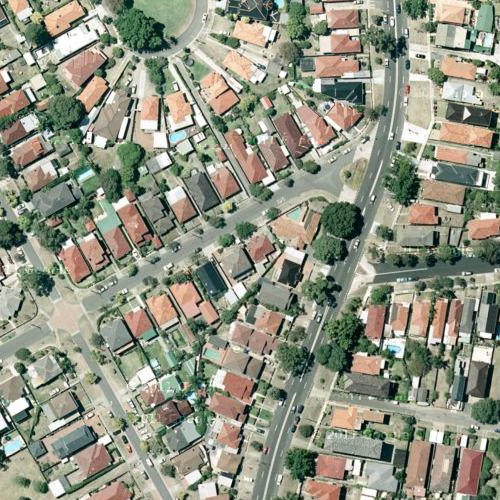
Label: sydney